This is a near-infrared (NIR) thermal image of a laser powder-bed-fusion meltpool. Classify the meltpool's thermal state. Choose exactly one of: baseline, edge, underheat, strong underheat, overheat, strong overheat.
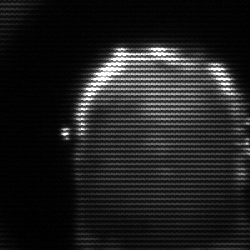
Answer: baseline